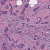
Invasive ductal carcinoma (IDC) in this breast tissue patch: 1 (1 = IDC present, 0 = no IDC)